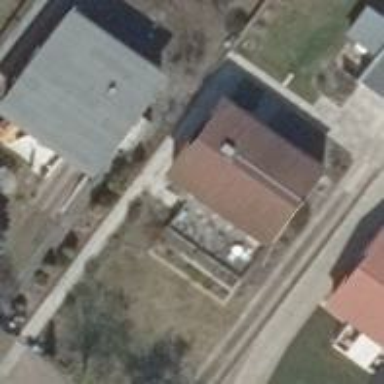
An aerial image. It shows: Building with gabled roof that is oriented towards the southeast.